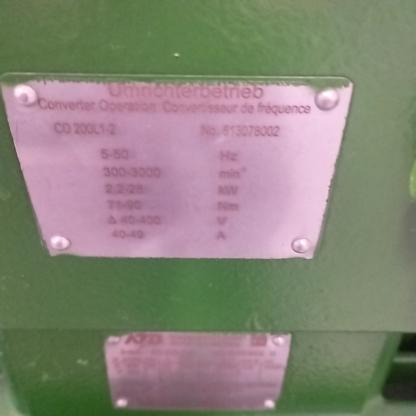
Klasa: tabliczka-znamionowa